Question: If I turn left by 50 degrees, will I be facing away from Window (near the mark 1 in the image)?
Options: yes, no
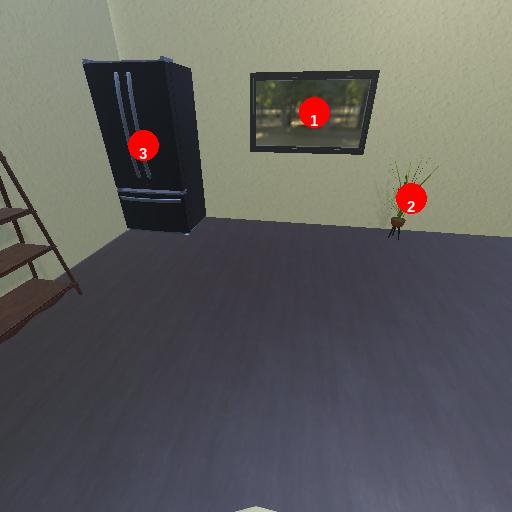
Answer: yes